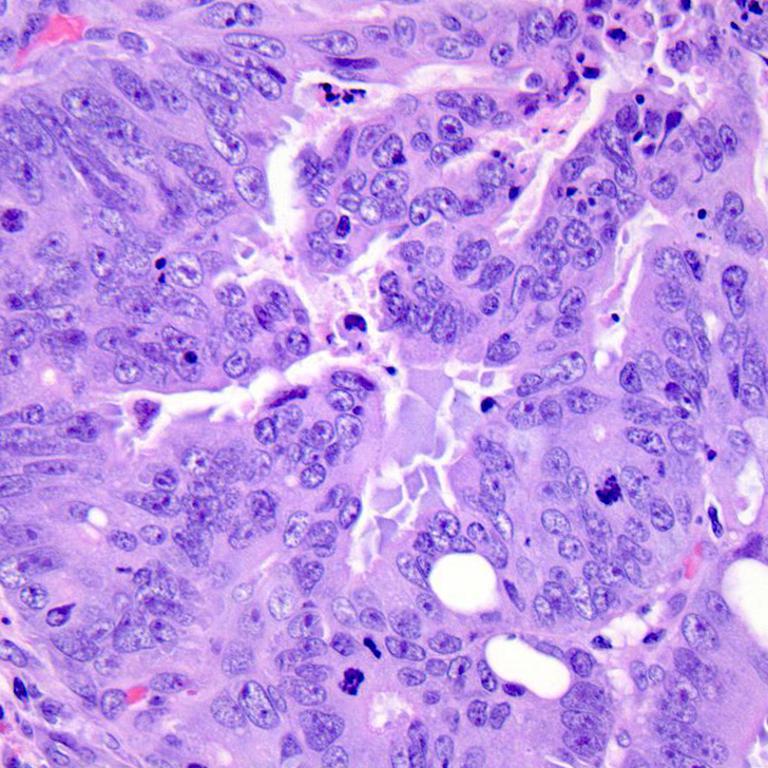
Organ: colon
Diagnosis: adenocarcinomas